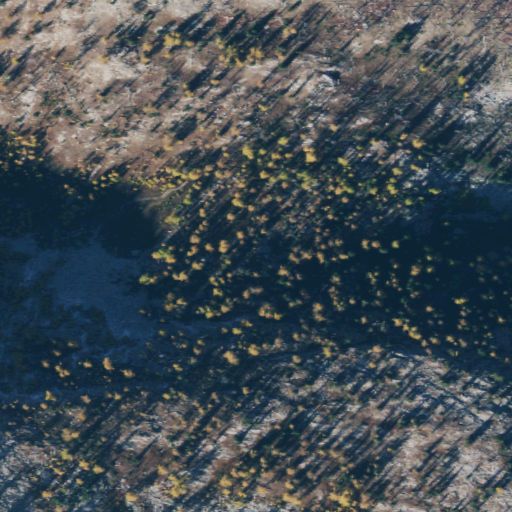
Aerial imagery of depression(s) in Washington named Tony Basin containing grassland, shrub, evergreen forest, herbaceous wetlands, and barren land